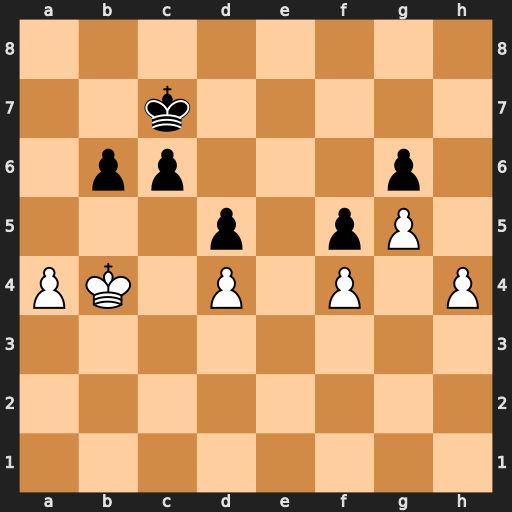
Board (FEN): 8/2k5/1pp3p1/3p1pP1/PK1P1P1P/8/8/8
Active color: w
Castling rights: -
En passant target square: -
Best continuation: h5 gxh5 g6 Kd6 g7